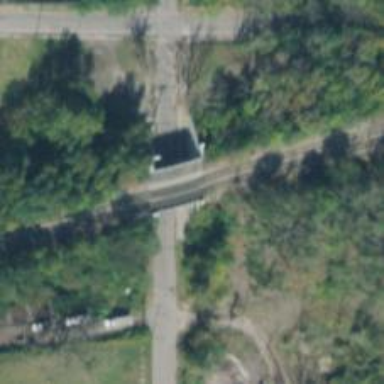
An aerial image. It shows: Bridge for light rail railway with electrified contact lines.